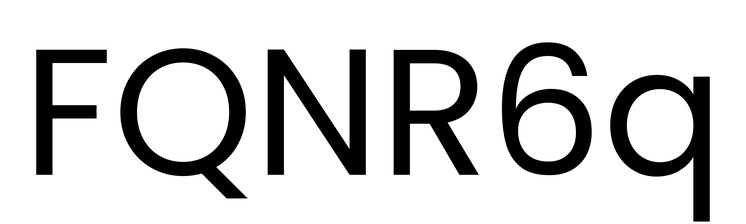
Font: Poppins-Regular